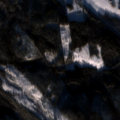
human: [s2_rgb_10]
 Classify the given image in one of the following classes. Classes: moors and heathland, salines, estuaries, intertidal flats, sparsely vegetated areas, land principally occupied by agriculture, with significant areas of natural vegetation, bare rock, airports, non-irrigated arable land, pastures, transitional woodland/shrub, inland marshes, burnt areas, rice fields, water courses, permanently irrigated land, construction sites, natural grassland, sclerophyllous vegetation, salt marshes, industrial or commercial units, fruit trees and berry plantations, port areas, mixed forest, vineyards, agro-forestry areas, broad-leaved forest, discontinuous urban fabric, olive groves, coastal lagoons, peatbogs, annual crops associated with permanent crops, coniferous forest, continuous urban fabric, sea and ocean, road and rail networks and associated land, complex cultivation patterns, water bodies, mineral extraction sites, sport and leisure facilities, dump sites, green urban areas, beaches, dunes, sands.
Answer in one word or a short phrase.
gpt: coniferous forest, mixed forest, transitional woodland/shrub